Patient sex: F
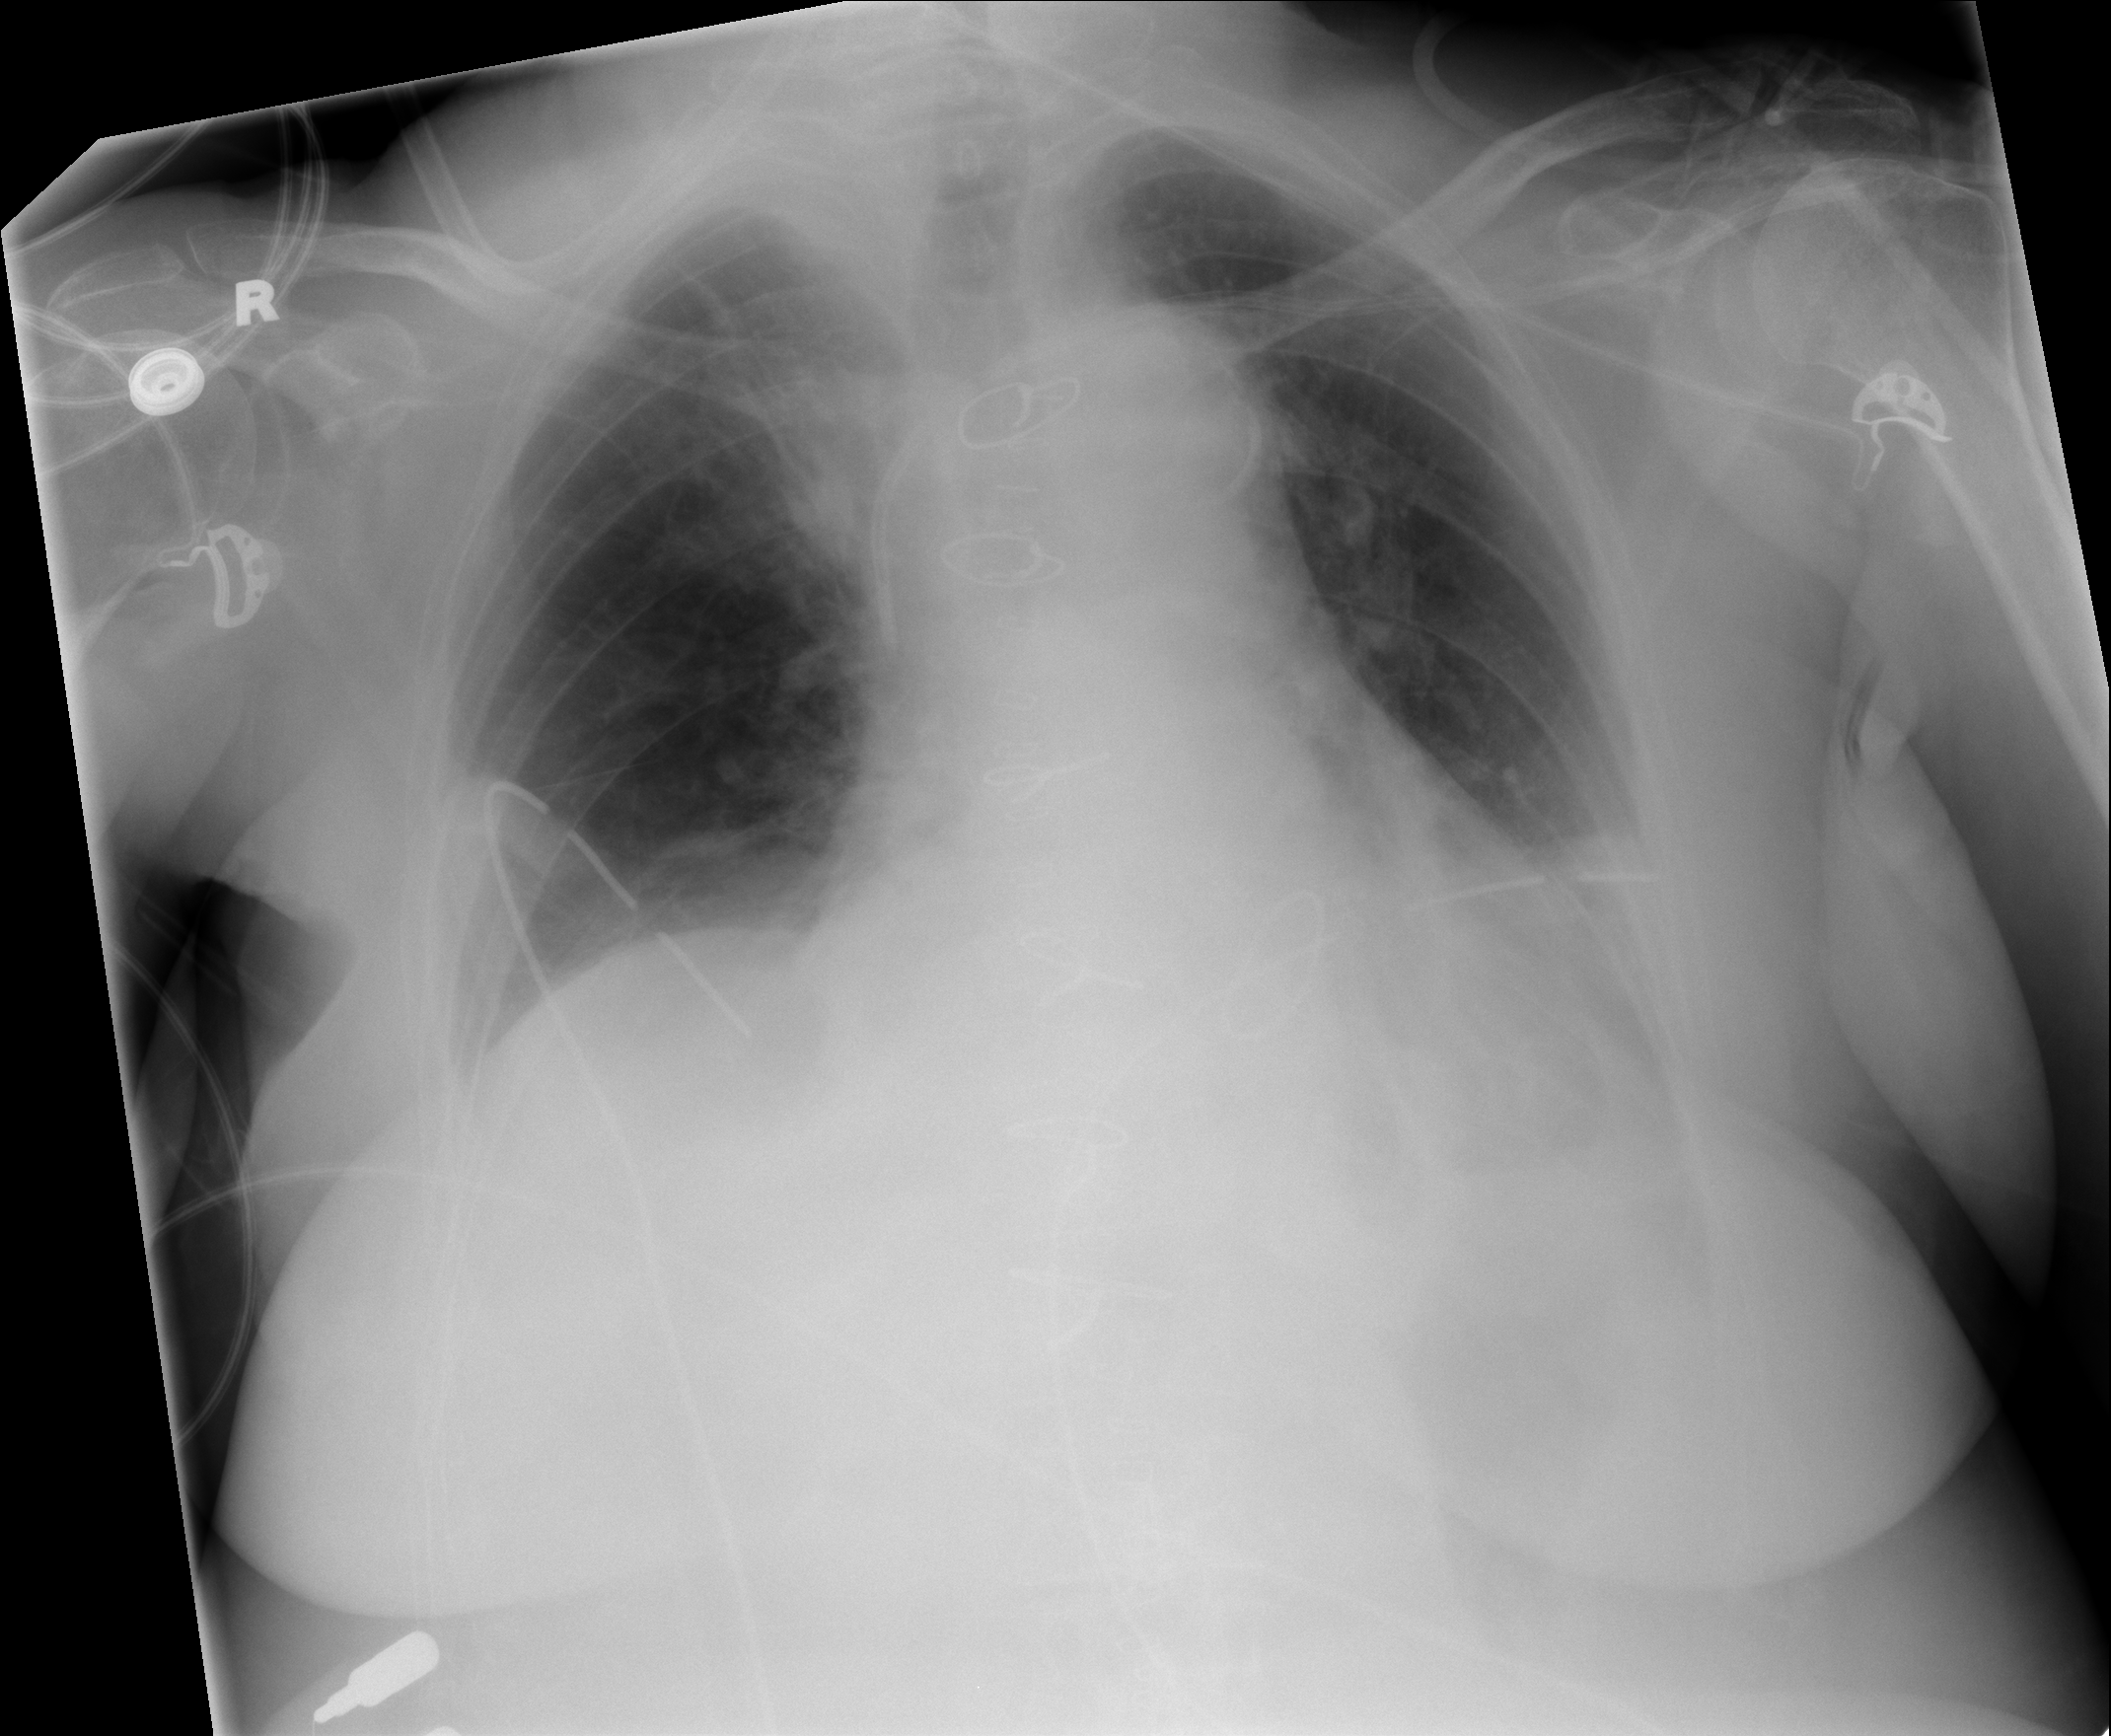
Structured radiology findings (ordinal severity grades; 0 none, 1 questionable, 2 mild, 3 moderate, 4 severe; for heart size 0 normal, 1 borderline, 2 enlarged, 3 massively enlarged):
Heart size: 0
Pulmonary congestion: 0
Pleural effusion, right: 1
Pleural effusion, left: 1
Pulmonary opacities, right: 1
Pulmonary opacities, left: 0
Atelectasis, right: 1
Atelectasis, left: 1